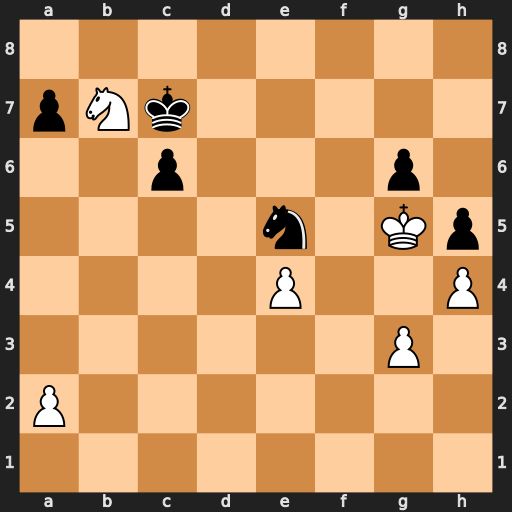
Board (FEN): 8/pNk5/2p3p1/4n1Kp/4P2P/6P1/P7/8
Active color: w
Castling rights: -
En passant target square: -
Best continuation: Na5 Kb6 Nb3